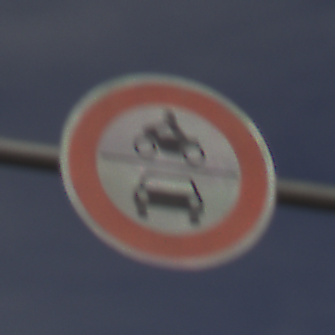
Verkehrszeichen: VerbotKraftfahrzeuge
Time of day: MorningAfternoon
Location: Outdoor (Suburban)
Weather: PartlyCloudy
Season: NotSpecified
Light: Natural